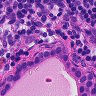
Metastatic tissue present: yes